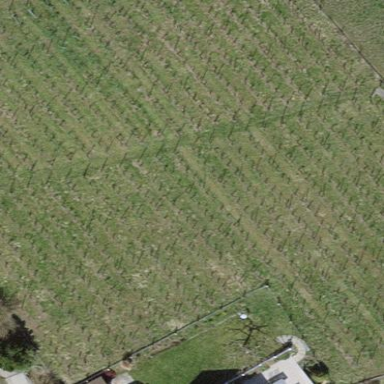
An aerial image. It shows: Vineyard.